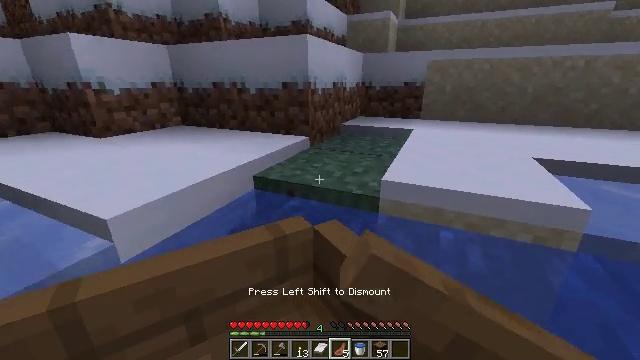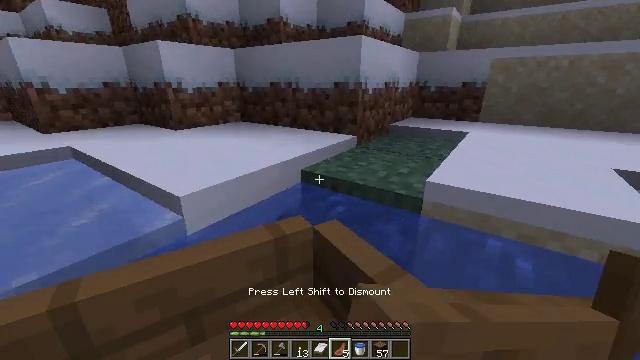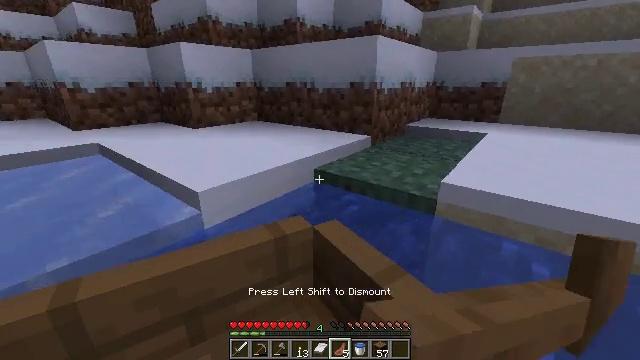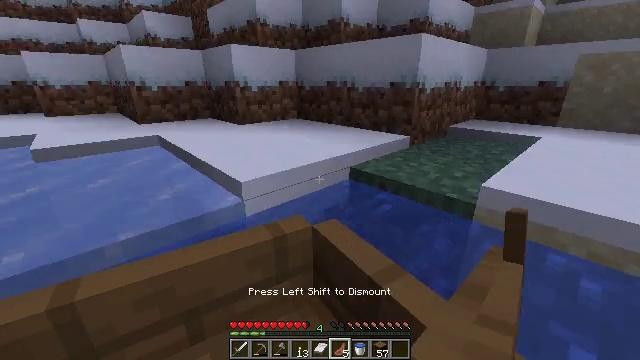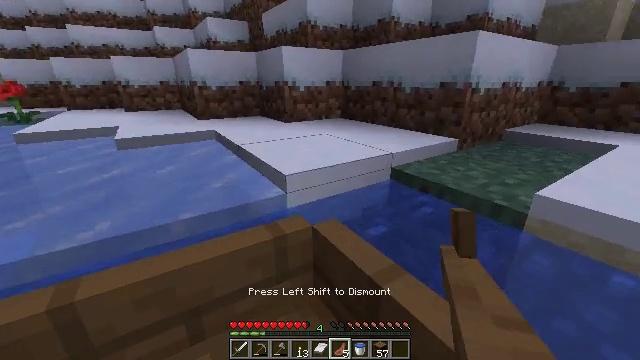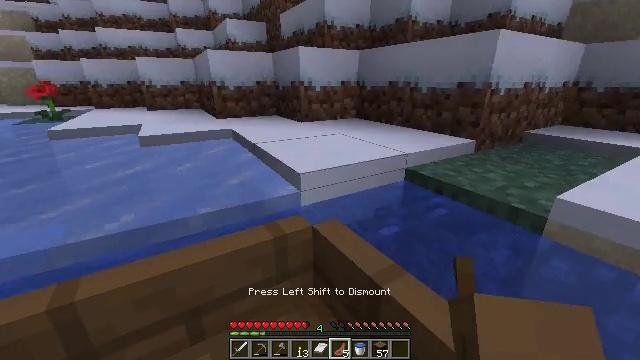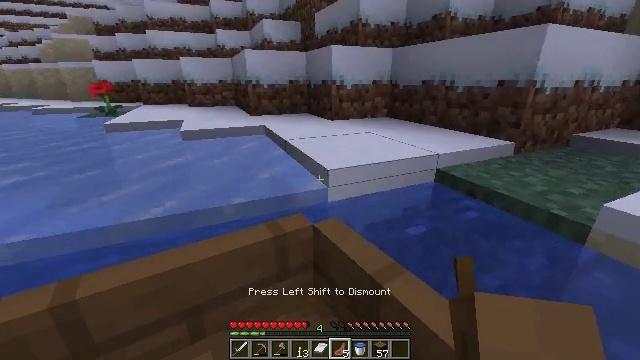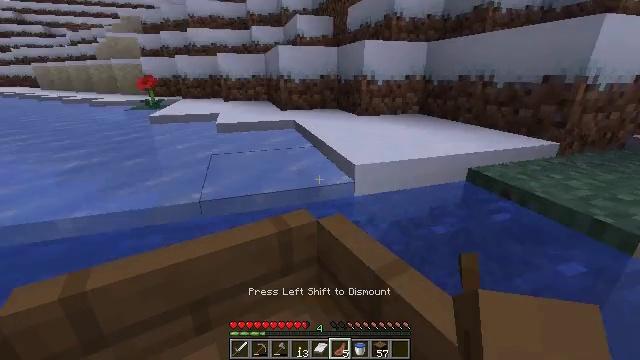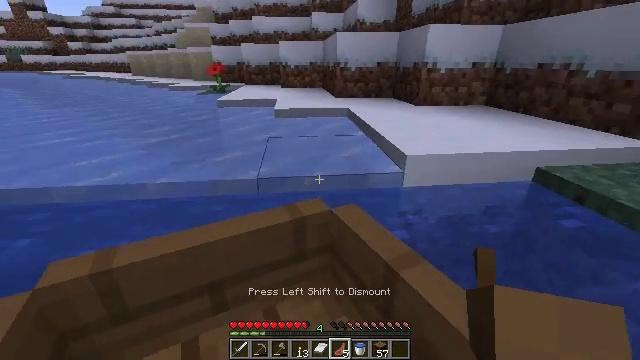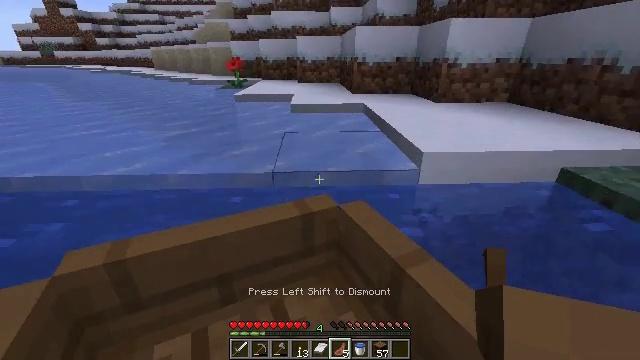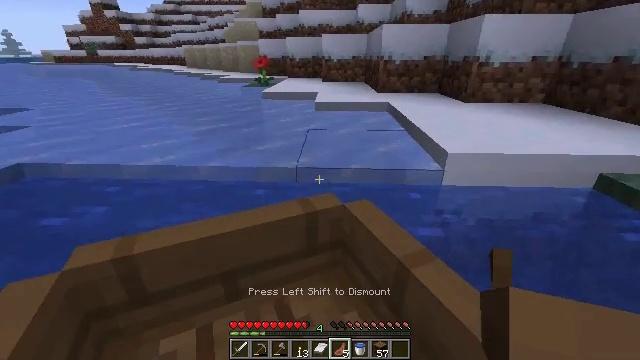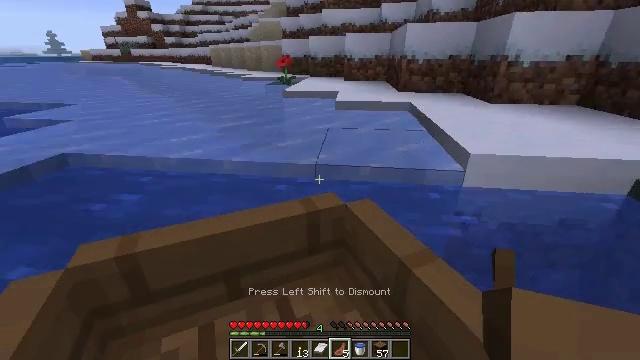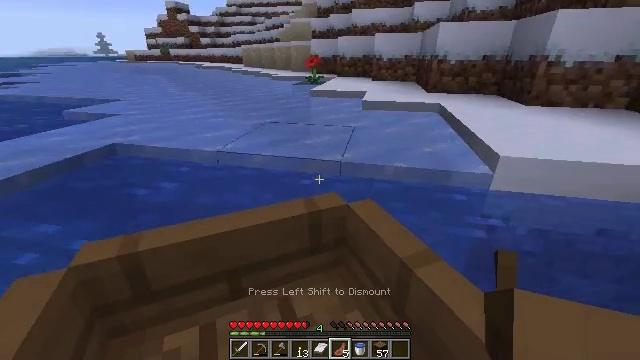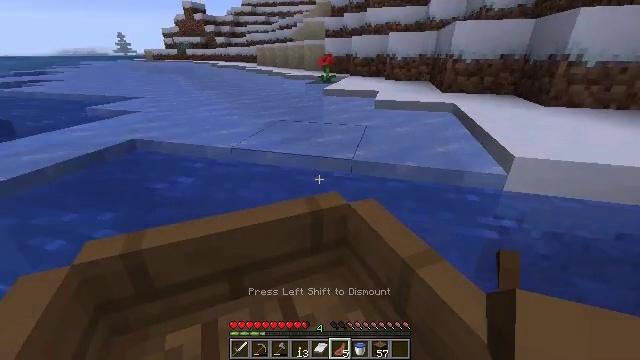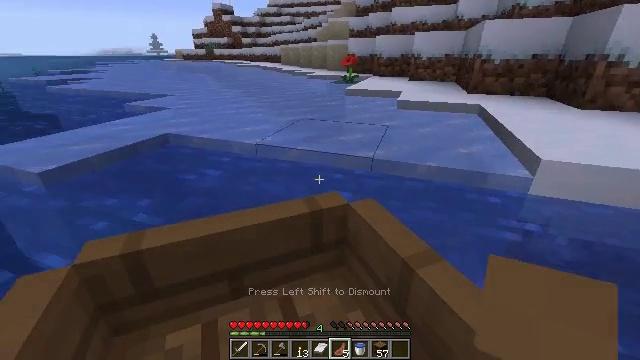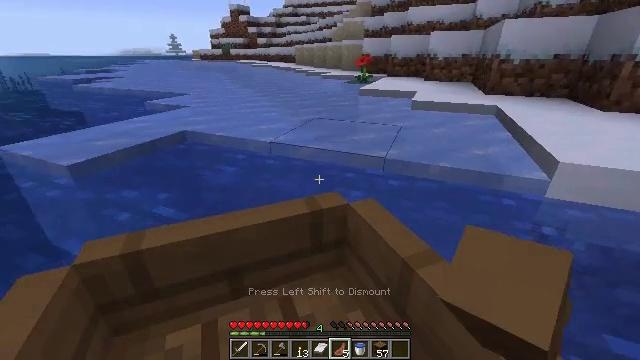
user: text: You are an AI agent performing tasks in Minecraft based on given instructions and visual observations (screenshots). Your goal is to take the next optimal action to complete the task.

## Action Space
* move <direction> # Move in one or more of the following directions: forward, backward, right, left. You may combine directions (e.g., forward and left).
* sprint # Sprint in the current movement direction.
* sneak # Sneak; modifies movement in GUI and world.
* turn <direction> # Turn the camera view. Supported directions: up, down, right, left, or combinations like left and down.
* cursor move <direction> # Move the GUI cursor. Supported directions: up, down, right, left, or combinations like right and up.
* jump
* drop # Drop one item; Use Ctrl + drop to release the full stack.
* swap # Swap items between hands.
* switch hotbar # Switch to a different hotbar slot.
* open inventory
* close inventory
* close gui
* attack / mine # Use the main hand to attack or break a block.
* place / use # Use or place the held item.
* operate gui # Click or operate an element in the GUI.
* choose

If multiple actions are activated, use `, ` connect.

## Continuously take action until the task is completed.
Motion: motion action
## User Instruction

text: Mine ice to use in an ice pathway.
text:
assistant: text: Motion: move back and move left
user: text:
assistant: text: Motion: move back and move left
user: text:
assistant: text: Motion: move back and move left
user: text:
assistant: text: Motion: move back
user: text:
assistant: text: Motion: move back
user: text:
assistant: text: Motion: move back
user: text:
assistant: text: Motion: move back, turn left
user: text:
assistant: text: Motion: move back, turn left and down
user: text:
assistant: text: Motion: move back, turn left
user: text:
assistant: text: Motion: move back, turn left
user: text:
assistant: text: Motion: move back
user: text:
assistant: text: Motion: move back
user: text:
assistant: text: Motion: move back and move left
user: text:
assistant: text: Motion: move back and move left
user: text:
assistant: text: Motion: move back and move left
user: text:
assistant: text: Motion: move back and move left
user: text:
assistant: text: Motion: move back and move left, turn left
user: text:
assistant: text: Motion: move back and move left, turn left
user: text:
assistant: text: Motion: move back and move left, turn left
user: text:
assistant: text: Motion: move back and move left, turn left
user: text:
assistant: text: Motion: move back and move left, turn left
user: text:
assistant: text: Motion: move back and move left, turn left
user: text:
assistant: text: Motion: move back and move left, turn left
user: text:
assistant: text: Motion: move back and move left, turn left
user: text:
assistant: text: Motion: no_op
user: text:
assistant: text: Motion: no_op
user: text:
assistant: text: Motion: move forward
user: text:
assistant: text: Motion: move forward
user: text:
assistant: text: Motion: move forward, turn right and up
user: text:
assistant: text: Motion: move forward, turn right and up